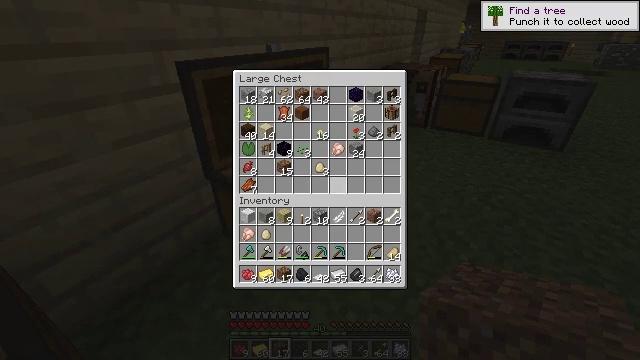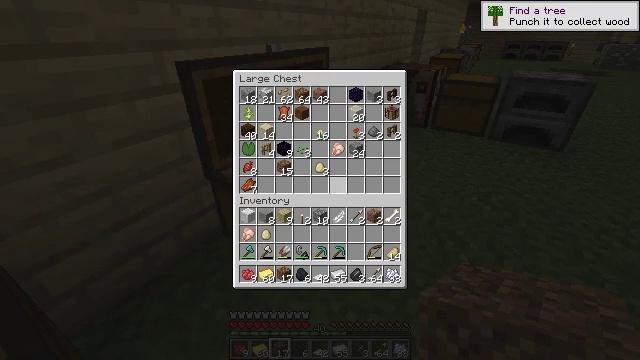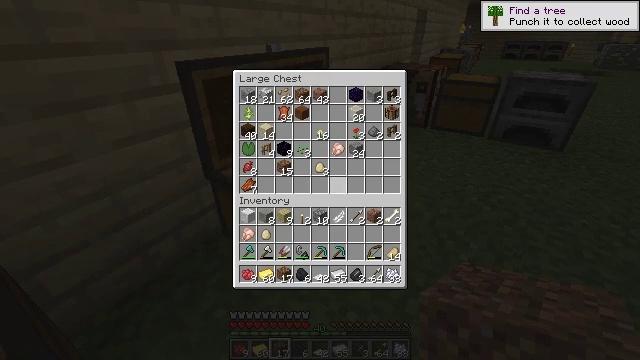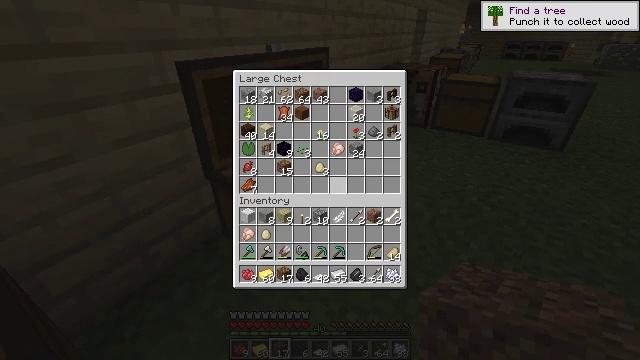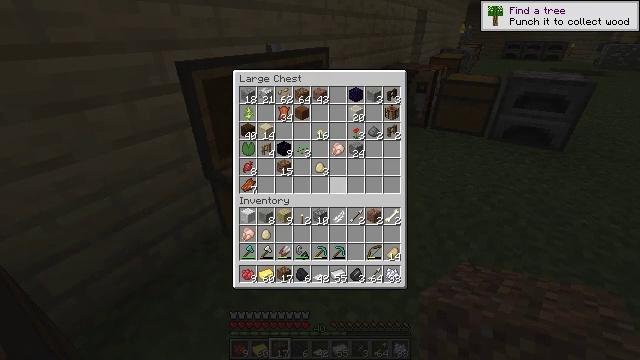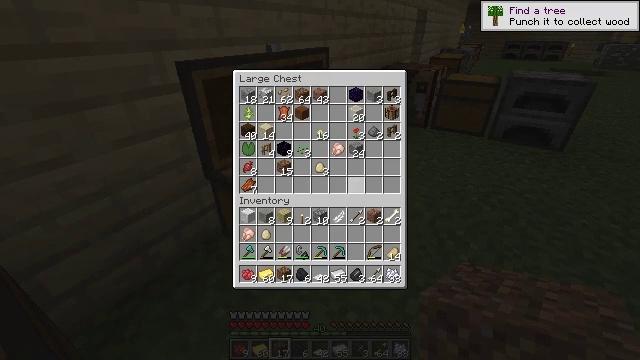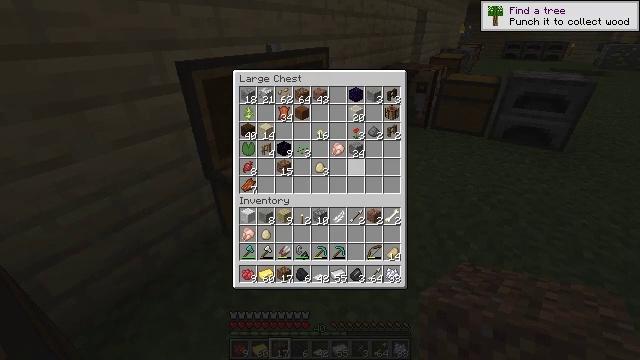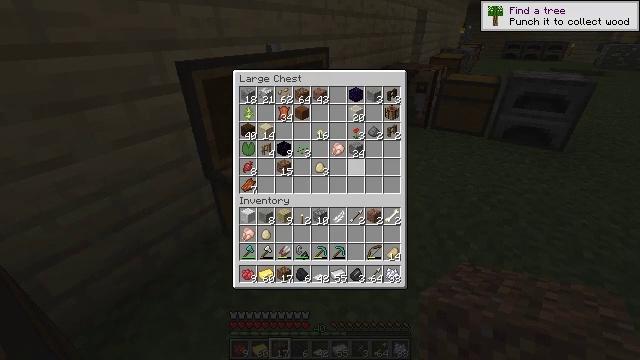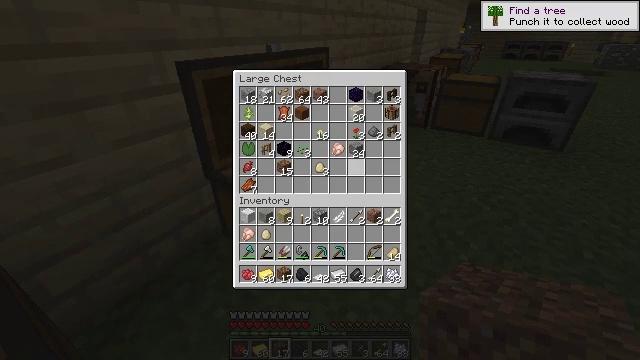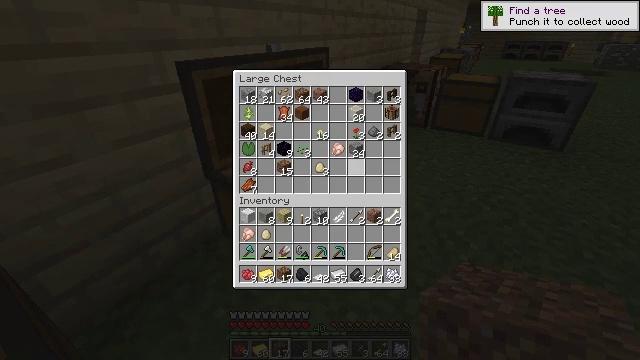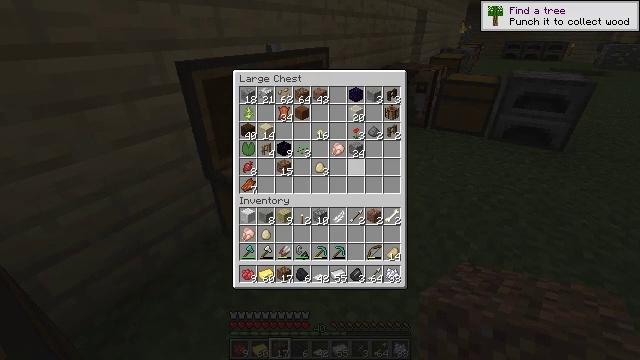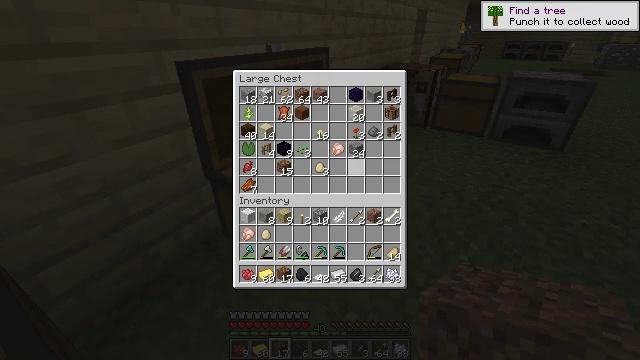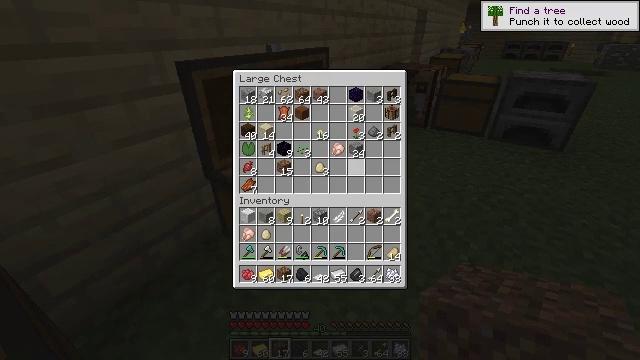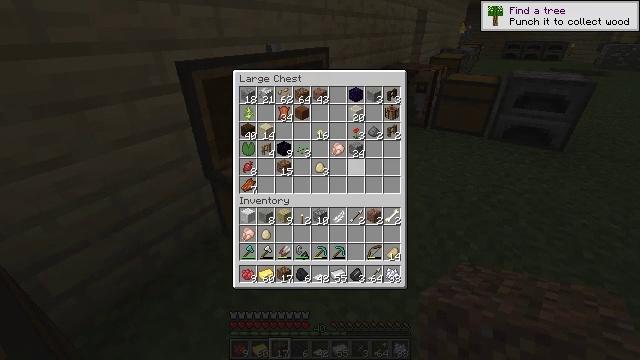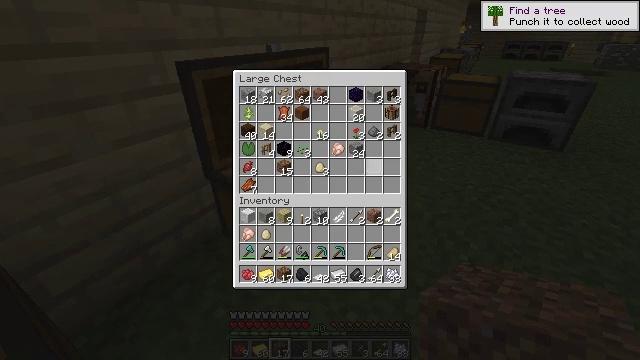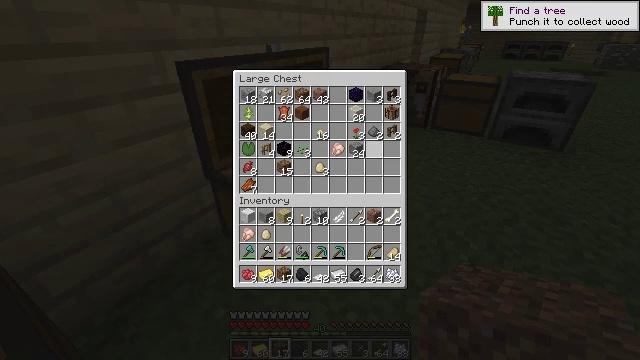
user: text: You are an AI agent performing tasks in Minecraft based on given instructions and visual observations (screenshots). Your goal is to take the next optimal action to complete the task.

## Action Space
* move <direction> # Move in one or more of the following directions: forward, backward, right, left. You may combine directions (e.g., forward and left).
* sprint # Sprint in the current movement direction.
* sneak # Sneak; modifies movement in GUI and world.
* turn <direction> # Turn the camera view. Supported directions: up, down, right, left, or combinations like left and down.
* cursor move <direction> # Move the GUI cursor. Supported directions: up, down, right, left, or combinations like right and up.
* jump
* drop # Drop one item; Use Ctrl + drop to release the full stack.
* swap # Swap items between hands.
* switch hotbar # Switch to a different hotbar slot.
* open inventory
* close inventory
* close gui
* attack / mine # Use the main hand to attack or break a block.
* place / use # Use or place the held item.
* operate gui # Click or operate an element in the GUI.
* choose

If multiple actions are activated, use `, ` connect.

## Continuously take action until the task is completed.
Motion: motion action
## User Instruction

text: Convert 9 ingots into a gold block in the crafting table.
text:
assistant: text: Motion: no_op
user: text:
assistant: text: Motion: no_op
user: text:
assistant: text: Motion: no_op
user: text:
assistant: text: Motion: cursor move right
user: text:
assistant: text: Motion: cursor move right
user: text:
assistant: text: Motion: no_op
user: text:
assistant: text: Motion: no_op
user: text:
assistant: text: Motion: no_op
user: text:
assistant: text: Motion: no_op
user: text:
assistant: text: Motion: no_op
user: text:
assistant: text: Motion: no_op
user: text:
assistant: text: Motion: no_op
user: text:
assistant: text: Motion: no_op
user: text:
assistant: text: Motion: cursor move up
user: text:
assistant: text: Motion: cursor move up
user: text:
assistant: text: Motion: no_op
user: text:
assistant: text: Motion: cursor move left
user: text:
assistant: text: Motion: cursor move left
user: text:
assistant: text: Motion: cursor move left and up
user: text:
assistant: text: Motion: no_op
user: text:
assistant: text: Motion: no_op
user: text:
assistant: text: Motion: no_op
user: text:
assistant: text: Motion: no_op
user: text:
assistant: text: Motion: cursor move right
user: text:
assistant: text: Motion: cursor move right
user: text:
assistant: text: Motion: cursor move right
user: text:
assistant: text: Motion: no_op
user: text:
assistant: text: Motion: no_op
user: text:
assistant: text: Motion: no_op
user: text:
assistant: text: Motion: no_op